Chest X-ray:
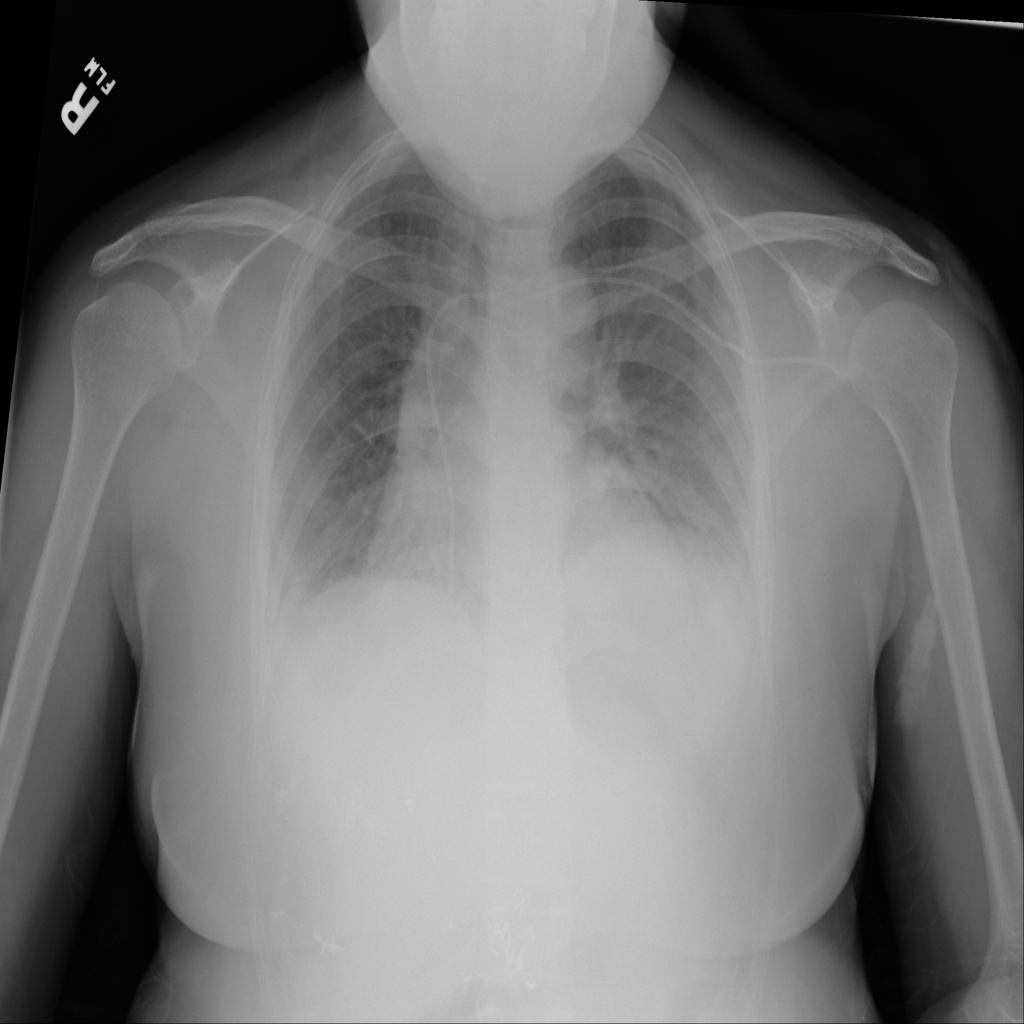
No abnormal finding: yes